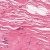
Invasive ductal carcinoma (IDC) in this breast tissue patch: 0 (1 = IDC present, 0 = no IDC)